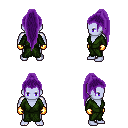
a pixel art fantasy rpg character, male body template, dark elf, purple skin, green robe, magenta pants, purple extra-long topknot hairstyle, gold gloves, four views (front, back, left, right), 2x2 character sprite sheet, small pixel art, hard edges, no anti-aliasing